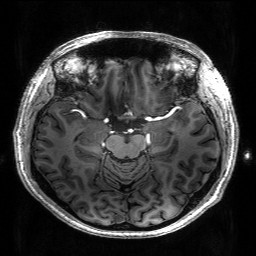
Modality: T1w
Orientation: coronal